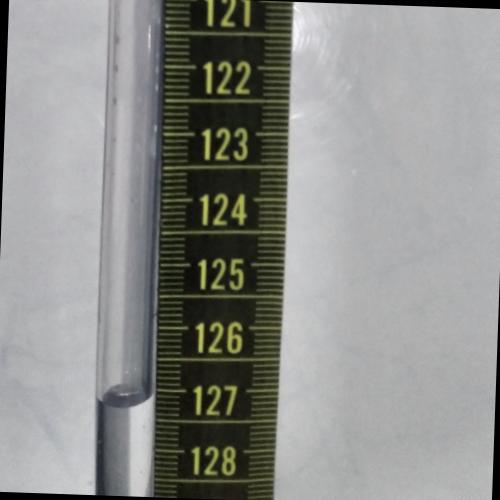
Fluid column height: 127.0 cm